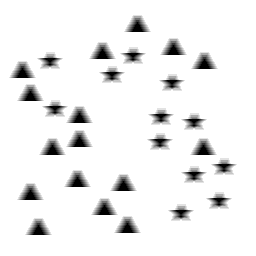
Squares: 0
Triangles: 16
Stars: 12
Total shapes: 28